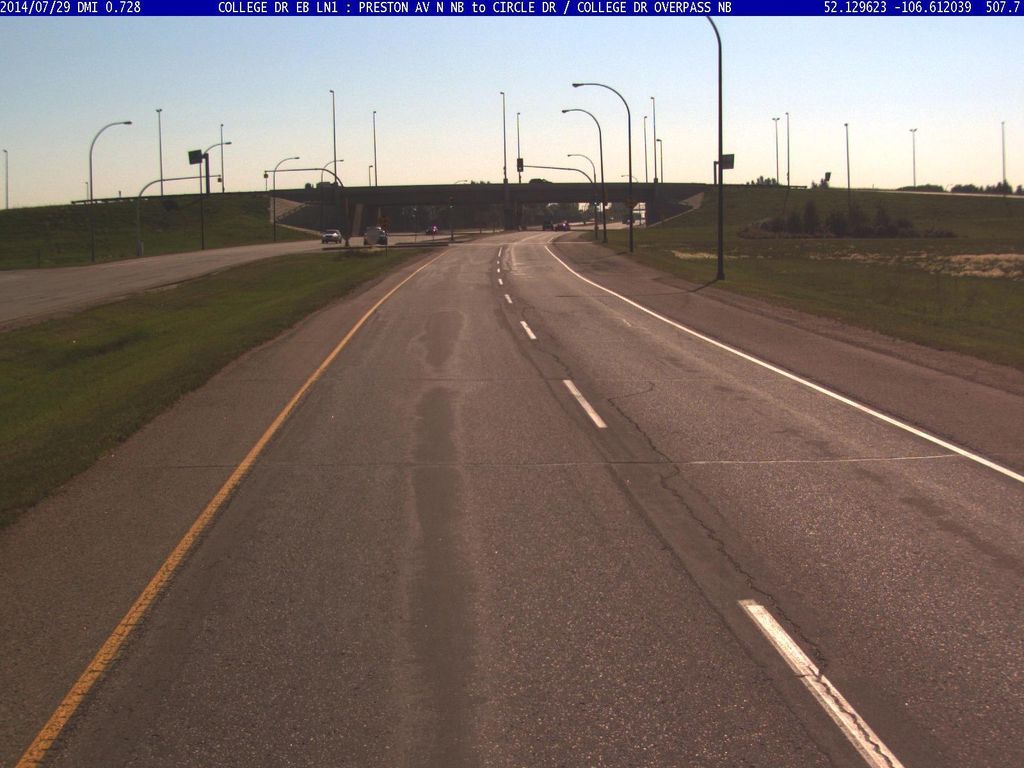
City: saskatoon